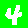
Digit: 4